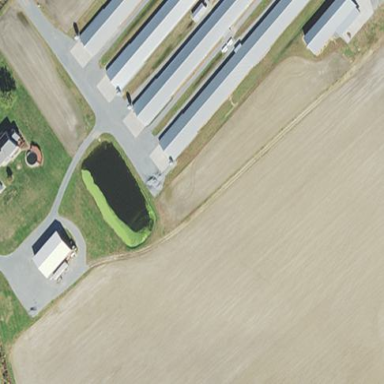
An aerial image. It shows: Farm auxiliary building.